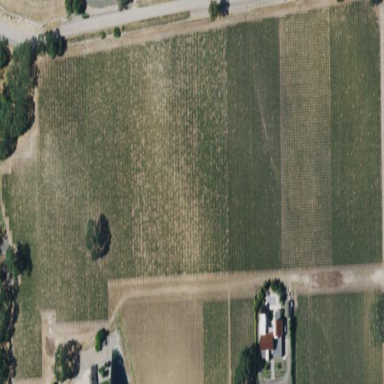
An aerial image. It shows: Vineyard where grapes are grown.